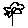
Label: flower